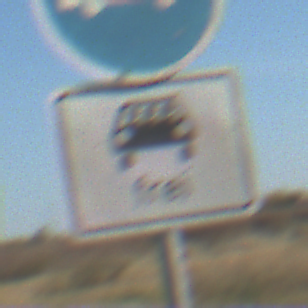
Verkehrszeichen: MehrfachbesetzePersonenkraftwagenFrei
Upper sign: Busssonderstreifen
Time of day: MorningAfternoon
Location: Outdoor (Nature)
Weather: Clear
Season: Autumn
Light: Natural